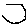
Label: hexagon